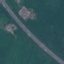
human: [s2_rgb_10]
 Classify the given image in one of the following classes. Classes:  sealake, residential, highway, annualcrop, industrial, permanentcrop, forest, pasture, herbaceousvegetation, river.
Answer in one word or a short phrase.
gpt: Highway